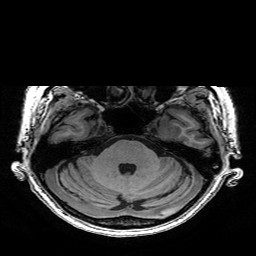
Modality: T1w
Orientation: coronal
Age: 64
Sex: female
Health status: healthy
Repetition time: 2.53 s
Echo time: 0.0034 s